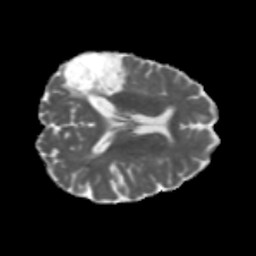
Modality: MD
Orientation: axial
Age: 59
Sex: female
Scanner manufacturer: siemens
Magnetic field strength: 3 T
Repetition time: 5.47 s
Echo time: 0.0854 s